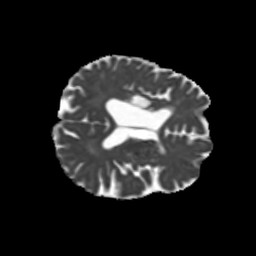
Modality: MD
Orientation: axial
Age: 75
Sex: female
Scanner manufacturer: siemens
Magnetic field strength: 3 T
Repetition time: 5.25 s
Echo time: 0.08 s